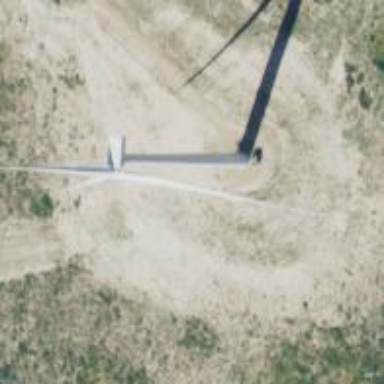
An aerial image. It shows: Wind generator powered by horizontal-axis wind turbine.